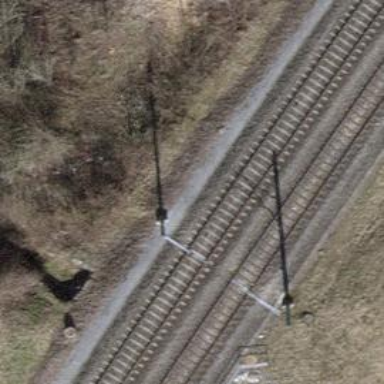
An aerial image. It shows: Railway milestone.